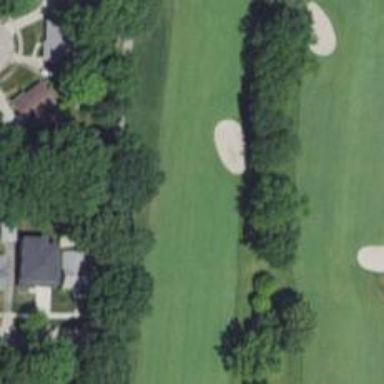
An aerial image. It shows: View of golf hole.